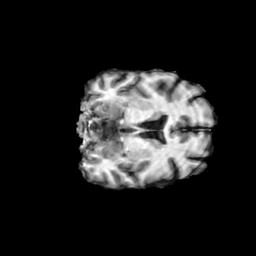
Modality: T1w
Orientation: coronal
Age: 50
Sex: female
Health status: ill